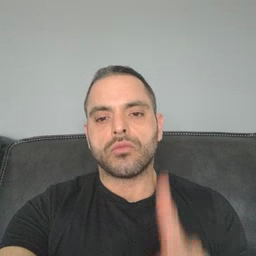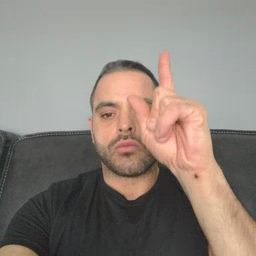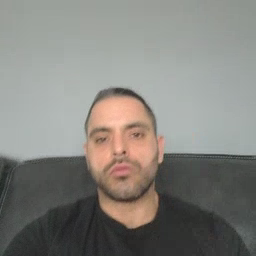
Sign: up